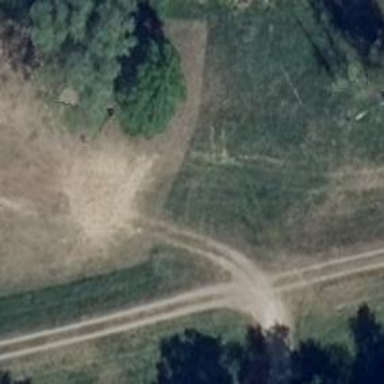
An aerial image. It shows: Grass track.